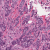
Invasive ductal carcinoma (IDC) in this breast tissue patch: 1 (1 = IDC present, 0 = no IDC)